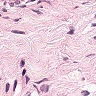
Metastatic tissue present: no